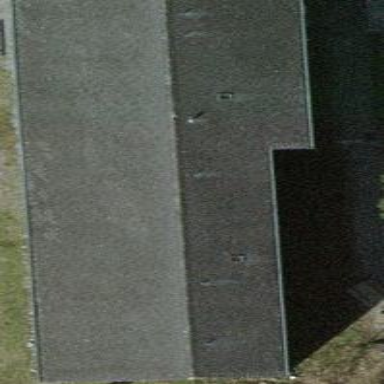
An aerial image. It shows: School building.